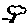
Label: tree